Question: I get errors when I use 'geom_abline' in the same plot as 'facet_wrap' or 'facet_grid', and I don't understand why. For example
'''
# Example data
ex <- data.frame(x=1:10, y=1:10, f=gl(2, 5))
ggplot() +
geom_point(data=ex, aes(x=x, y=y)) +
geom_abline(slope=1, intercept=0) +
facet_wrap(~f)
'''
causes 'Error in if (empty(data)) { : missing value where TRUE/FALSE needed'.
Above I set the data in the 'geom_point' layer because later on I will add data from a different data frame. This has something to do with the problem, because when I set the data in the base layer I get a different error:
'''
ggplot(ex, aes(x=x, y=y)) +
geom_abline(slope=1, intercept=0) +
facet_wrap(~f)
'''
'Error in as.environment(where) : 'where' is missing'
### Workaround
There's an easy workaround: If I make a data frame to define a 1:1 line and plot it using 'geom_line' I get essentially the same plot I would have gotten from 'geom_abline'...
'''
# Define a 1:1 line with data
one_to_one <- data.frame(xO=range(ex$totalcells), yO=range(ex$totalcells))
# Plot the 1:1 line with geom_line
ggplot() +
geom_point(data=ex, aes(x=x, y=y)) +
geom_line(data=one_to_one, aes(x=xO, y=yO), colour="black") +
facet_wrap(~f)
'''

... (and whether they represent a bug or expected behavior) rather than how to work around the problem.
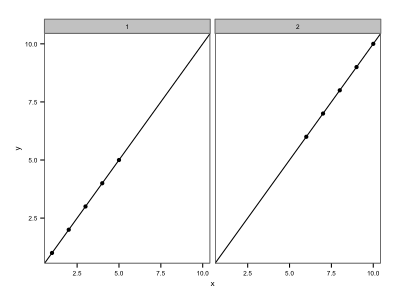
Answer: The following works:
'''
ggplot(ex, aes(x=x, y=y)) + geom_point() +
geom_abline(slope=1, intercept=0) +
facet_wrap(~f)
'''
Note the additional 'geom_point()' I added, based on your second example.